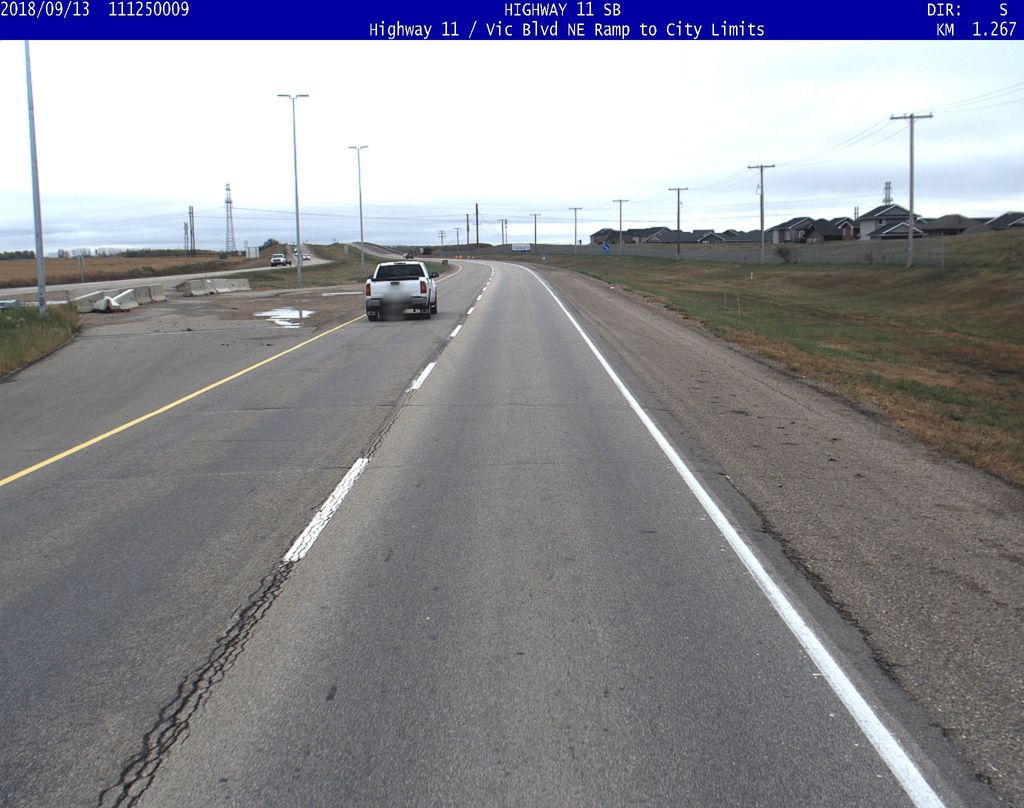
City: saskatoon